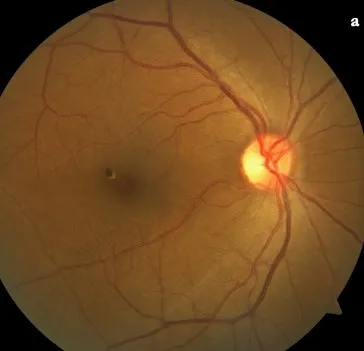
A) The fundus photo shows the sharply defined small pigmented lesion.
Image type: ophthalmic_imaging (fundus_photograph)